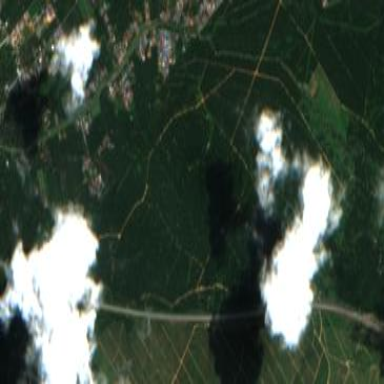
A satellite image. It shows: Orchard filled with oil palms trees.